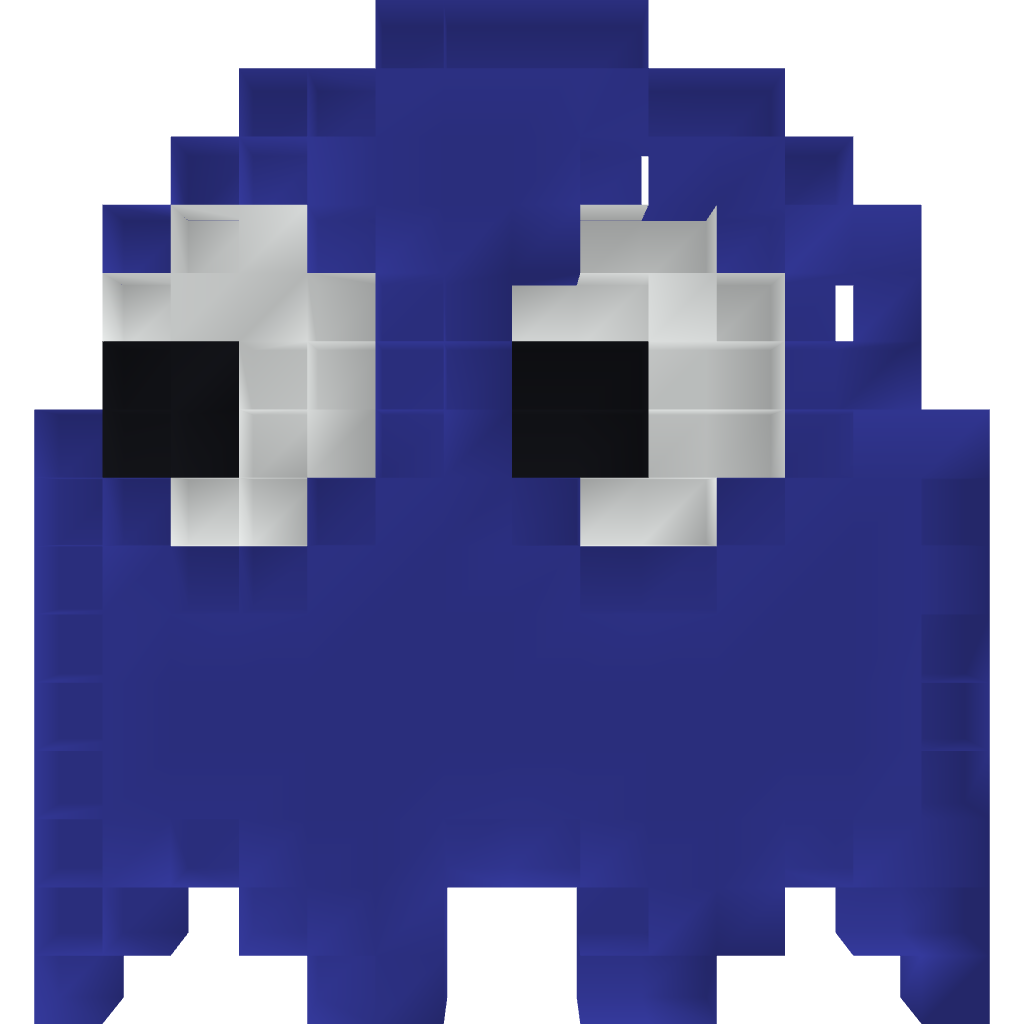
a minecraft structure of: PacMan